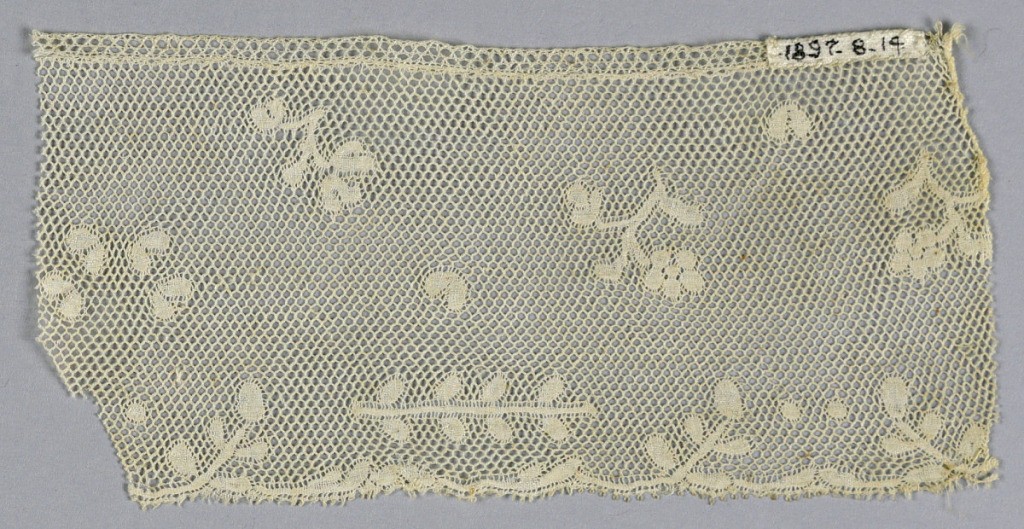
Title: Fragment
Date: late 18th century
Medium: linen Technique: bobbin lace
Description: Fragment of Valenciennes lace has tiny powdered branches with flowers and buds. Round mesh.